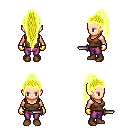
a pixel art fantasy rpg character, female body template, human, light skin, brown pirate shirt, magenta pants, gold extra-long topknot hairstyle, gold gloves, brown shoes, dagger, four views (front, back, left, right), 2x2 character sprite sheet, small pixel art, hard edges, no anti-aliasing